Question: a ffmpeg was installed in my server but it no support some liberary like libvpx
(centos 6.5)
I couldn't uninstall it but I install I new one with this tutorial:
<URL>
(all configs in ffmpeg seems install correctly)
'''
PKG_CONFIG_PATH="$HOME/ffmpeg_build/lib/pkgconfig"
export PKG_CONFIG_PATH
./configure --prefix="$HOME/ffmpeg_build" --extra-cflags="-I$HOME/ffmpeg_build/include" --extra-ldflags="-L$HOME/ffmpeg_build/lib" --bindir="$HOME/bin" \
--extra-libs=-ldl --enable-version3 --enable-libopencore-amrnb --enable-libopencore-amrwb --enable-libvpx --enable-libfaac --enable-libmp3lame --enable-libtheora --enable-libvorbis --enable-libx264 --enable-libvo-aacenc --enable-libxvid --disable-ffplay --enable-gpl --enable-postproc --enable-nonfree --enable-avfilter --enable-pthreads
'''
So I want to test it:
I try test it with:
'''
#ffmpeg
'''
result:

It seems related with older ffmpeg that was install.
no change and no lib add!
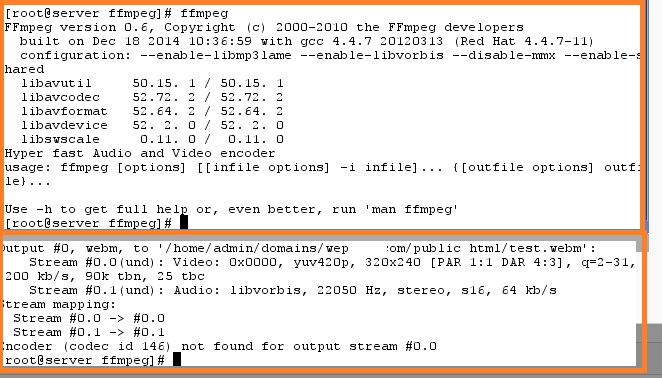
Answer: check your PATH settings; best is to use the full path to the newly built binary:
'''
$HOME/bin/ffmpeg
'''